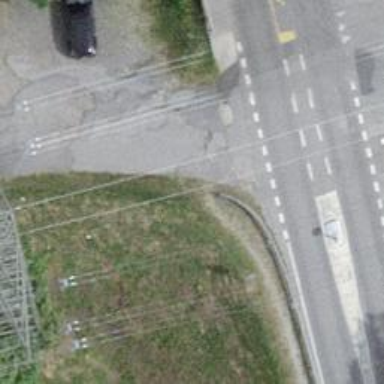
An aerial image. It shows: Asphalt track with grade 1 quality. There is embankment along the track.